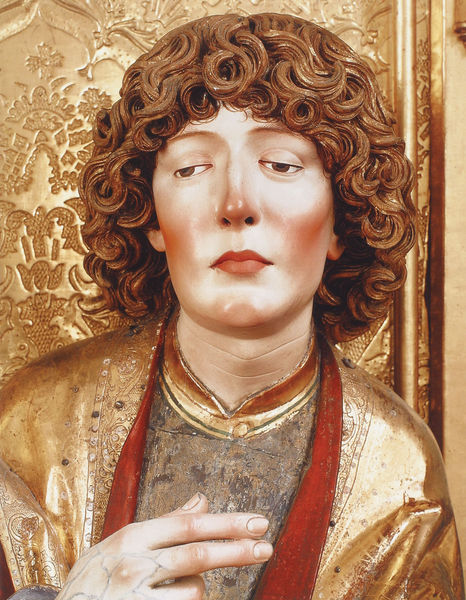
Titel: Blaubeuren, Hochaltar der ehemaligen Abteikirche St. Johannes der Täufer
Künstler: Gregor Erhart
Standort: Blaubeuren, Klosterkirche (EU - D - BW); Herstellungsort: Ulm (EU - D - BW)
Schlagwörter: hand, kopf, mann, braun, finger, mund, nase, blick, rot, alt, jung, augen, gesicht, kragen, stein, portrait, kirche, figur, gewand, gold, haare, locken, traurig, engel, skulptur, statue, wangen, farbe, church, crown, red, religious, collar, face, hair, nose, painting, robe, wall, wallpaper, unten, knabe, jüngling, wood, man, segen, head, orange, heiliger, boy, eyes, chin, mouth, curls, photo, sculpture, blush, cheeks, neck, vest, wanddekoration, front, ears, shine, shiny, eye, lines, cloth, fingers, figure, leaf, lips, pale, cheek, segnend, carving, photography, creepy, painted, down, curly, carved, nails, angelic, emboss, unhappy, lidded, metallic, borws, unhppy